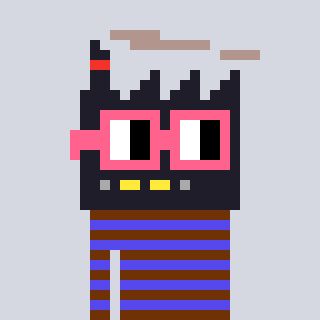
a pixel art character with square pink glasses, a factory-shaped head and a computerblue-colored body on a cool background